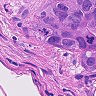
Metastatic tissue present: yes